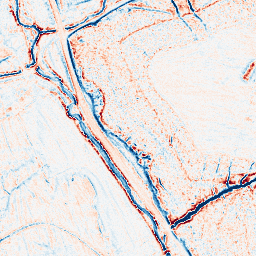
Category: edge_preserving
Decomposition family: anisotropic_diffusion
Decomposition parameters: iterations: 10
kappa: 100
gamma: 0.15
Upsampling method: bicubic
Upsampling parameters: scale: 4
Upsampling scale: 4